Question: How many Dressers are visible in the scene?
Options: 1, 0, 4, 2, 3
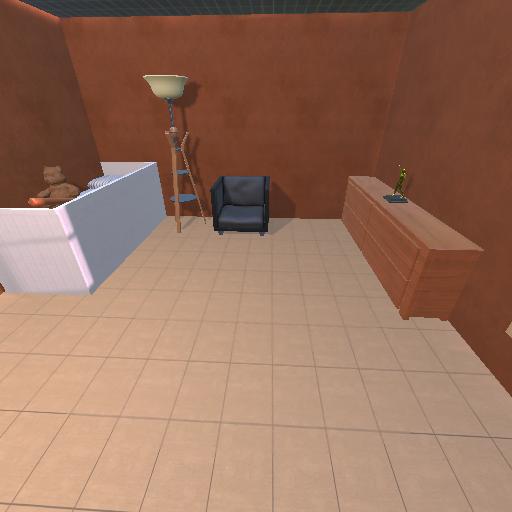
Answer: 1